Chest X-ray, AP view. Patient: 60 years old, sex M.
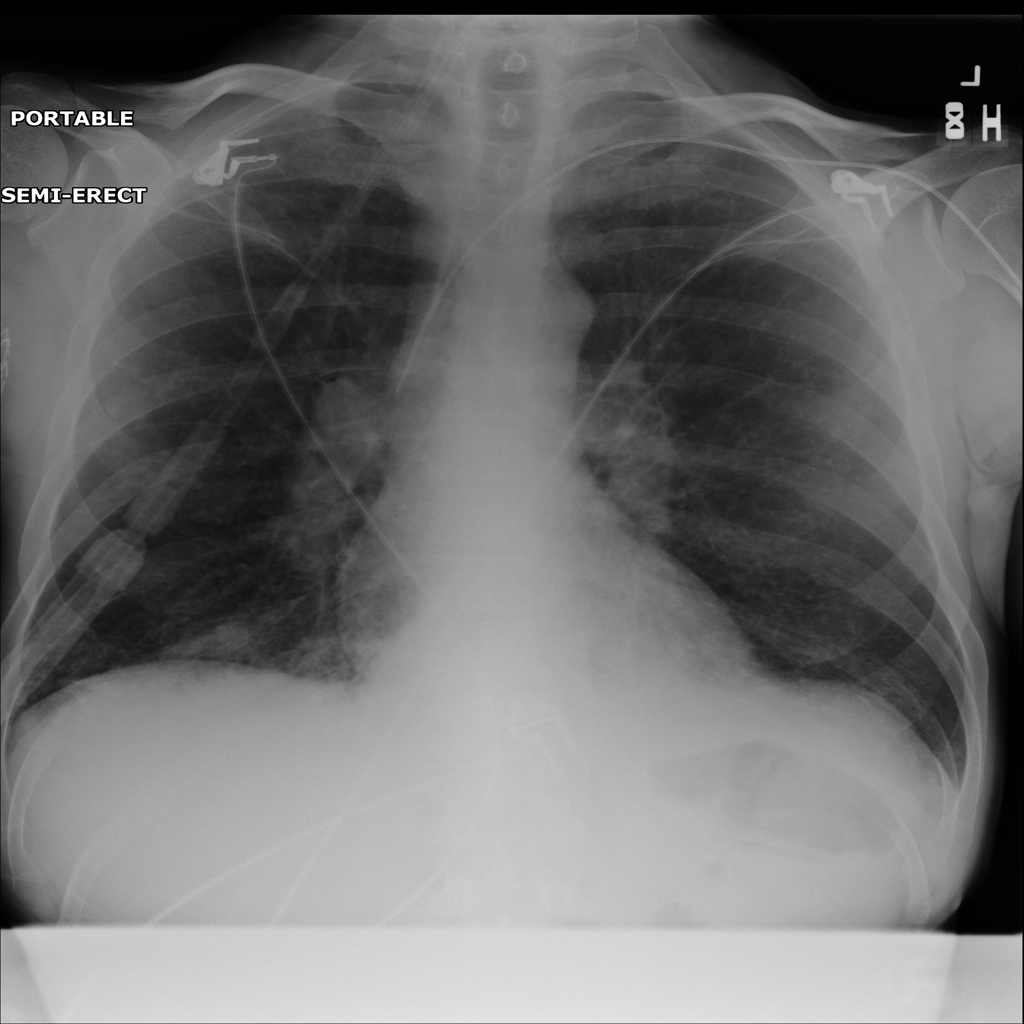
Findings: No Finding